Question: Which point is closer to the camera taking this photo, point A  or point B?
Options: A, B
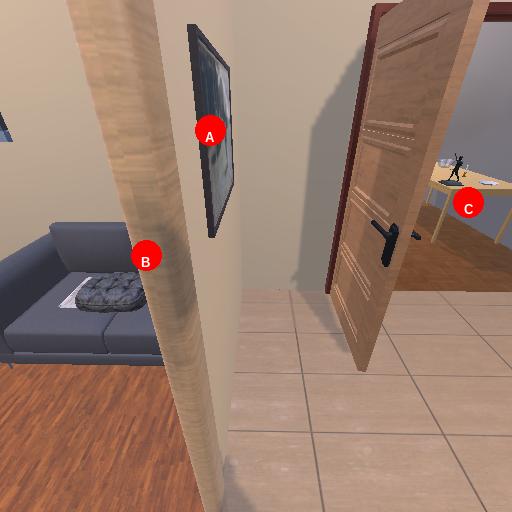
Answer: A